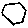
Label: hexagon